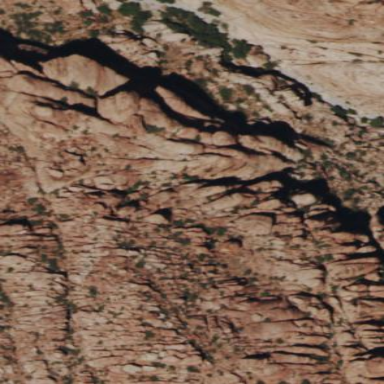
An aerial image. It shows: Brown cliff in nature.